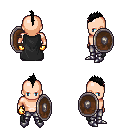
a pixel art fantasy rpg character, male body template, human, light skin, black cape, metal pants, black mohawk hairstyle, gold gloves, metal boots, shield, four views (front, back, left, right), 2x2 character sprite sheet, small pixel art, hard edges, no anti-aliasing